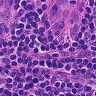
Metastatic tissue present: no